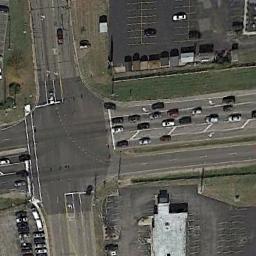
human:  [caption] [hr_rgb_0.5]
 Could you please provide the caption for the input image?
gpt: There are many cars at the intersection .

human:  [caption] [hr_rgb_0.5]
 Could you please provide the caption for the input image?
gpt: There are many big trees around the intersection .

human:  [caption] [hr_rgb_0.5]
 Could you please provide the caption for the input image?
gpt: There are many moving and waiting vehicles on the road at the intersection, And many cars are parked in the open space beside the intersection .

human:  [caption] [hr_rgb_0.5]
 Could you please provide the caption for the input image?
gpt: An intersection with normal traffic is between some parking lots .

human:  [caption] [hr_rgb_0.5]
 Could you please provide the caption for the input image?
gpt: There are two green lawns and a parking lot beside the intersection .